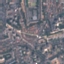
Land use / land cover: Residential